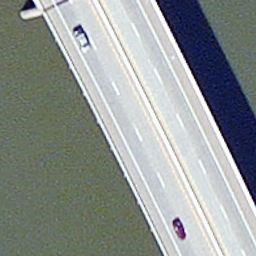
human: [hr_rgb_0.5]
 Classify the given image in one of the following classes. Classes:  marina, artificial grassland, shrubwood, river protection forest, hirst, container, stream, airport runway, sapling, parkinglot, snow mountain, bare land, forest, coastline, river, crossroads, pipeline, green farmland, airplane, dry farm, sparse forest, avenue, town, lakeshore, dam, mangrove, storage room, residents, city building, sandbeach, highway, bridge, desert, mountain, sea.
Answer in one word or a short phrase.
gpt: bridge